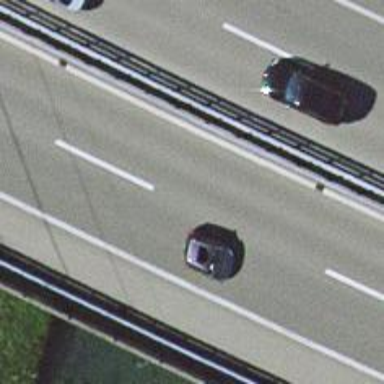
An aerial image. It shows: Asphalt bridge over motorway.